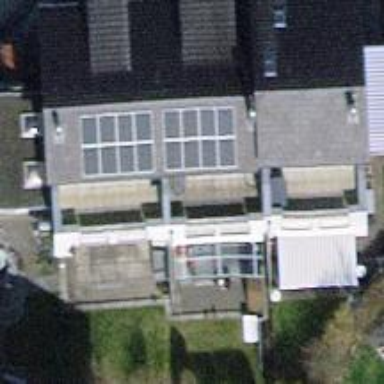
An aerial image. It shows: Small solar photovoltaic panel generator installed on roof.